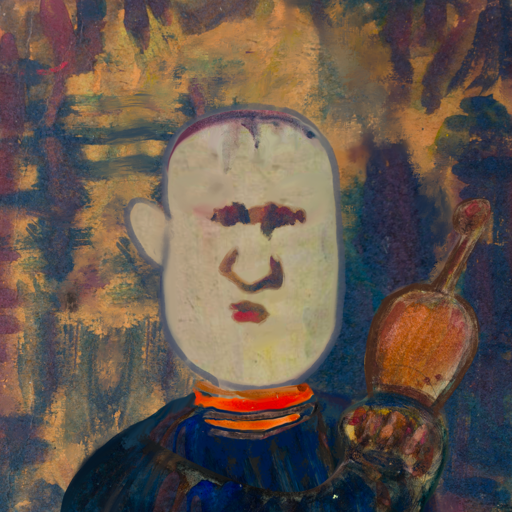
Background: InTheSun, Head And Neck Front: Hill_Girl, Face Front: In_The_Sun, Bust: Pipe, Hair Front: Blank, Head Accessory: Blank, Second Necklace: Blank, Necklace: Experience, Baby: Blank